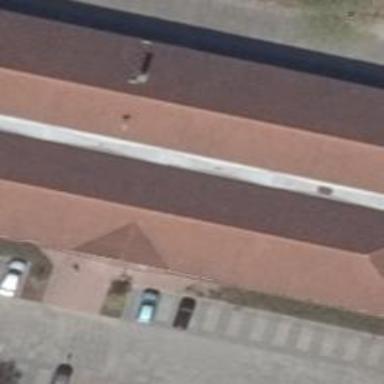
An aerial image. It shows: Commercial building with hipped roof.